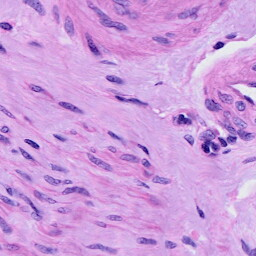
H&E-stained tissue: Cervix